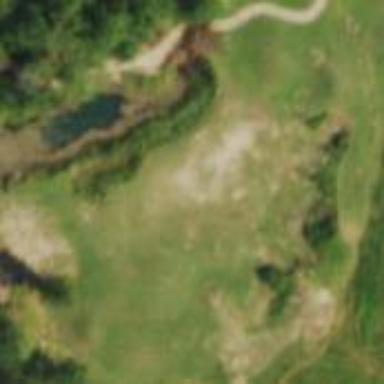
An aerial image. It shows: Area of rough grass used for golf.